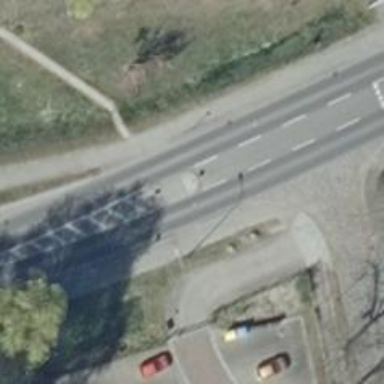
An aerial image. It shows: Footway with crossing that includes island.